Aerial crown-view tile of a tropical tree (Barro Colorado Island, Panama), acquired 20250512:
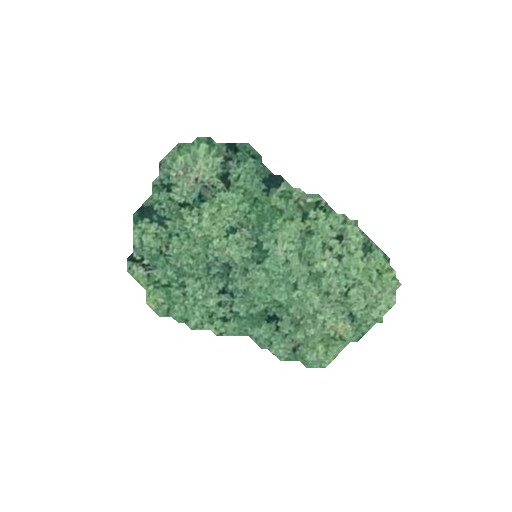
Species: Hieronyma alchorneoides
GBIF accepted scientific name: Hieronyma alchorneoides
Crown area: 58.109 m²